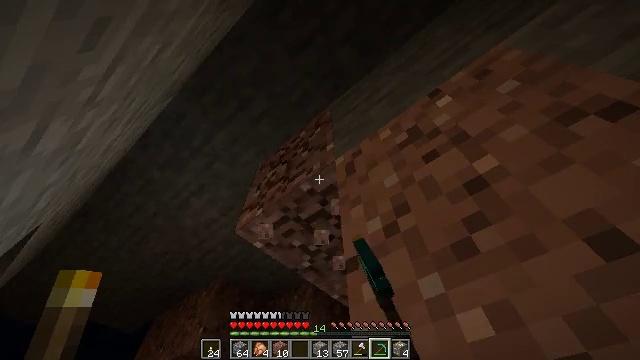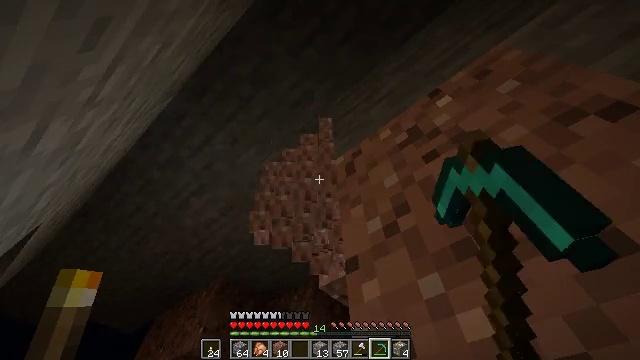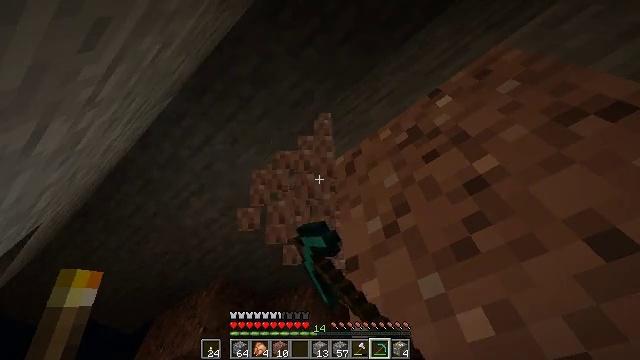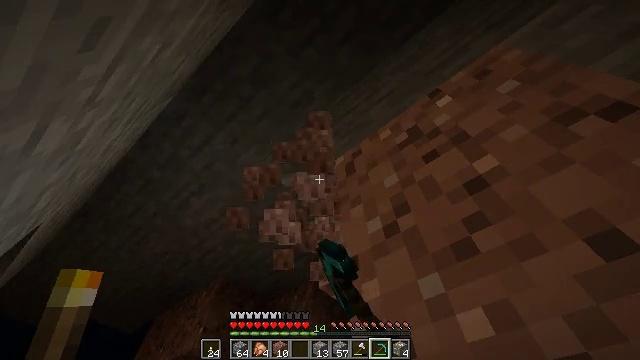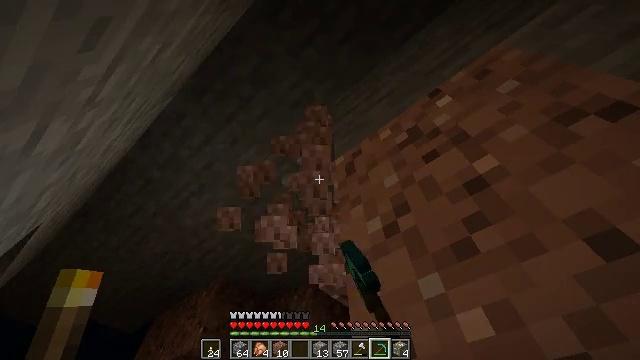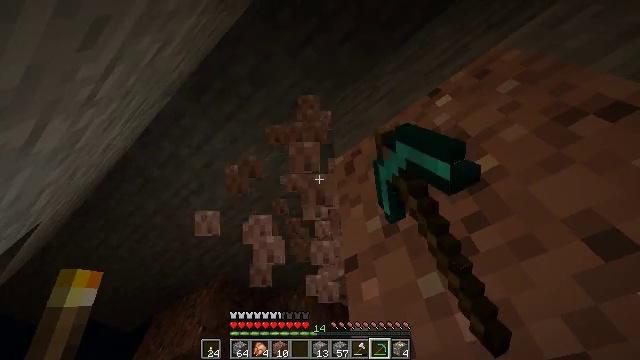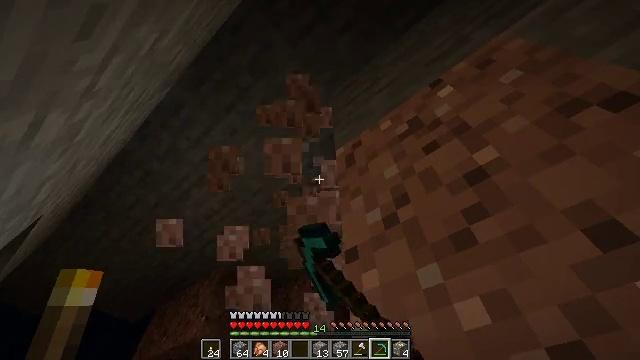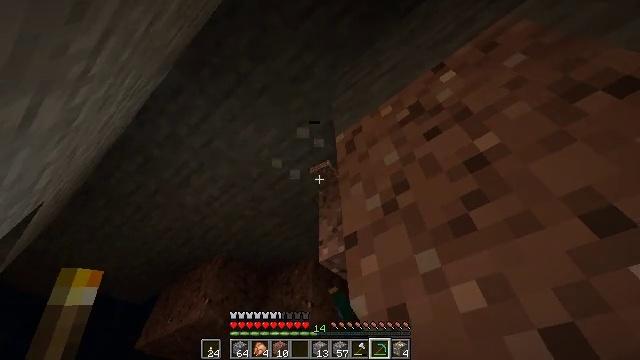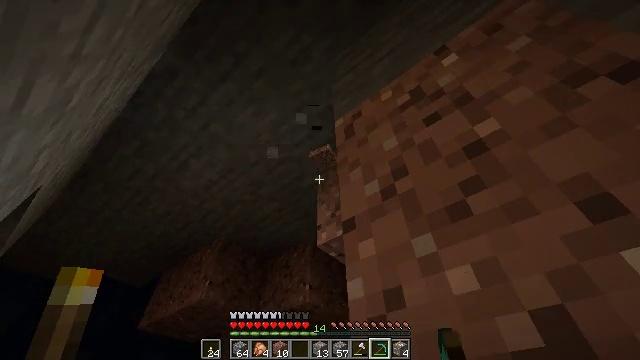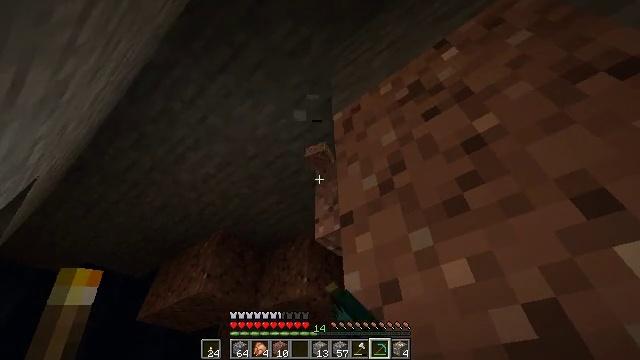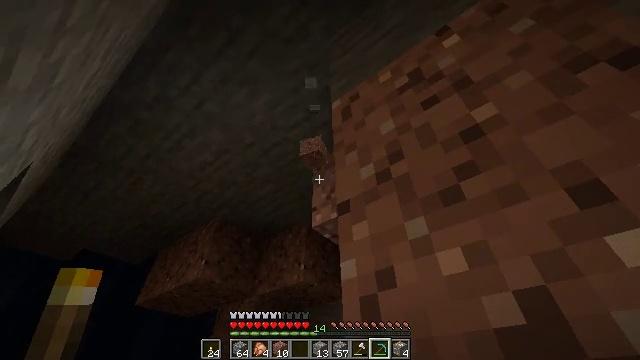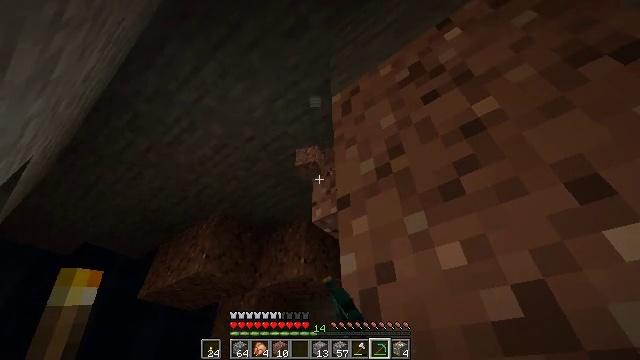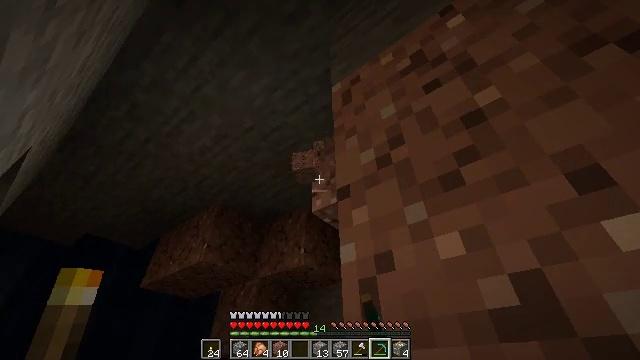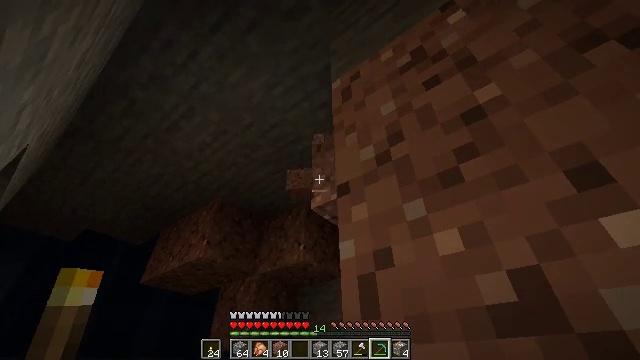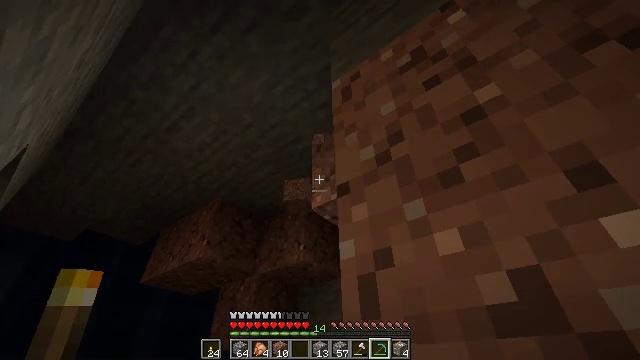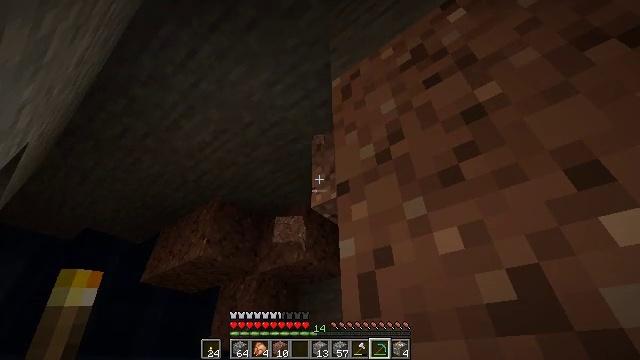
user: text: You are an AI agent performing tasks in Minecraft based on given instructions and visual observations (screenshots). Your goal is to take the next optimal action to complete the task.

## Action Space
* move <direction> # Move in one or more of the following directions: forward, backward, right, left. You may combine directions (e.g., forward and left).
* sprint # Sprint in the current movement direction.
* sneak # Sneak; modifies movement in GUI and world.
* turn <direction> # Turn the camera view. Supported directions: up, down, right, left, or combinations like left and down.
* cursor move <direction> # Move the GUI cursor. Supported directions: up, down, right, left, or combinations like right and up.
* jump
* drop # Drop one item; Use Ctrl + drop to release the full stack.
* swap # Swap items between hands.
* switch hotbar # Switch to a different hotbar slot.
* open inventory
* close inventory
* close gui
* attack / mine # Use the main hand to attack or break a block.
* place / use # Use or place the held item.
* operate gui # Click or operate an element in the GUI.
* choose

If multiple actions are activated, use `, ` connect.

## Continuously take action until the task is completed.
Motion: motion action
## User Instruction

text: Break the granite to collect it.
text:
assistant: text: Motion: attack / mine
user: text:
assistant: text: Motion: attack / mine
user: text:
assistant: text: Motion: attack / mine
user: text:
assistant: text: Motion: attack / mine
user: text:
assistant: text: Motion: attack / mine
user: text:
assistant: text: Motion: turn down, attack / mine
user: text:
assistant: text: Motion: turn down, attack / mine
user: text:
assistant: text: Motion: turn down, attack / mine
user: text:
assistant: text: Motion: turn down, attack / mine
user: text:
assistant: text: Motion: turn down, attack / mine
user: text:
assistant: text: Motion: turn down, attack / mine
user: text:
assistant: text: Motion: turn down
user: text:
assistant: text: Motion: no_op
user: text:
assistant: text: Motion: no_op
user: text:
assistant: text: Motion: no_op
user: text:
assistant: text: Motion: no_op
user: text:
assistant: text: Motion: attack / mine
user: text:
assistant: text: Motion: attack / mine
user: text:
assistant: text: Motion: attack / mine
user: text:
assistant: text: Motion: attack / mine
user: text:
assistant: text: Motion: attack / mine
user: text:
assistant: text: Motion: attack / mine
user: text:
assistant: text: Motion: attack / mine
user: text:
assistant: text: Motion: attack / mine
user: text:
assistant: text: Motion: attack / mine
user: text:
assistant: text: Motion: attack / mine
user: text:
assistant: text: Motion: attack / mine
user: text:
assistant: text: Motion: attack / mine
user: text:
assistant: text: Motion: attack / mine
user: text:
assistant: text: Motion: turn down, attack / mine